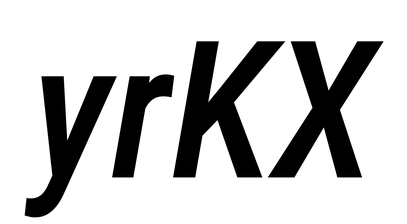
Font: Roboto-Italic_Condensed_Medium_Italic